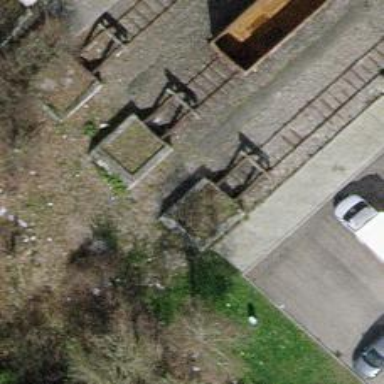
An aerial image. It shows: Railway buffer stop.